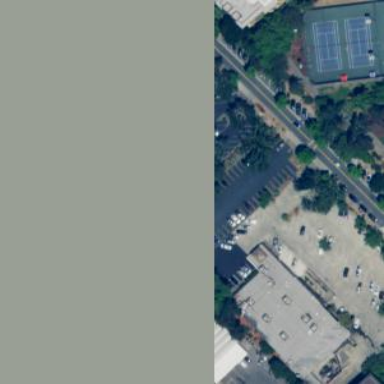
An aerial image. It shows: Asphalt parking aisle road for service vehicles.